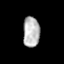
Tissue: lung
Cell type: Others
Senescence score: 0.1684
Nuclear area (px): 493
Mean DAPI intensity: 184.103